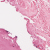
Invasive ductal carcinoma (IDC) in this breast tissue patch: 0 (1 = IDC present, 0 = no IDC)